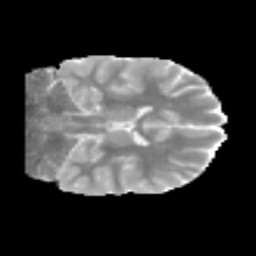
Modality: MD
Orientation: coronal
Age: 12
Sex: female
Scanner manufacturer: siemens
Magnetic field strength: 3 T
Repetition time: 3.8 s
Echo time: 0.07 s